Aerial crown-view tile of a tropical tree (Barro Colorado Island, Panama), acquired 20250414:
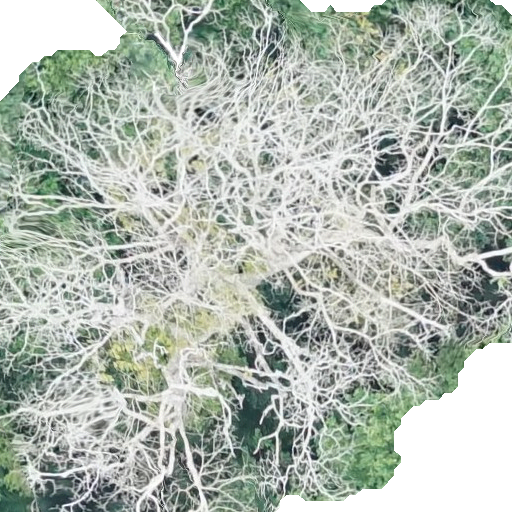
Species: Dipteryx oleifera
GBIF accepted scientific name: Dipteryx oleifera
Crown area: 463.695 m²